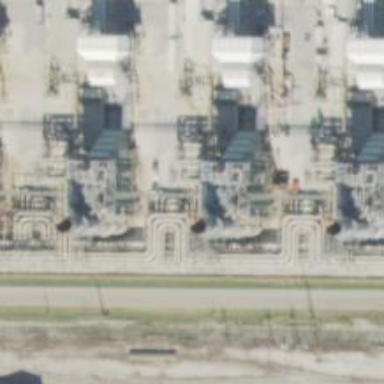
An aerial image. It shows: Gas turbine power generator.